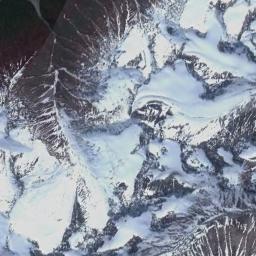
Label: snowberg